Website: macys
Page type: receipt
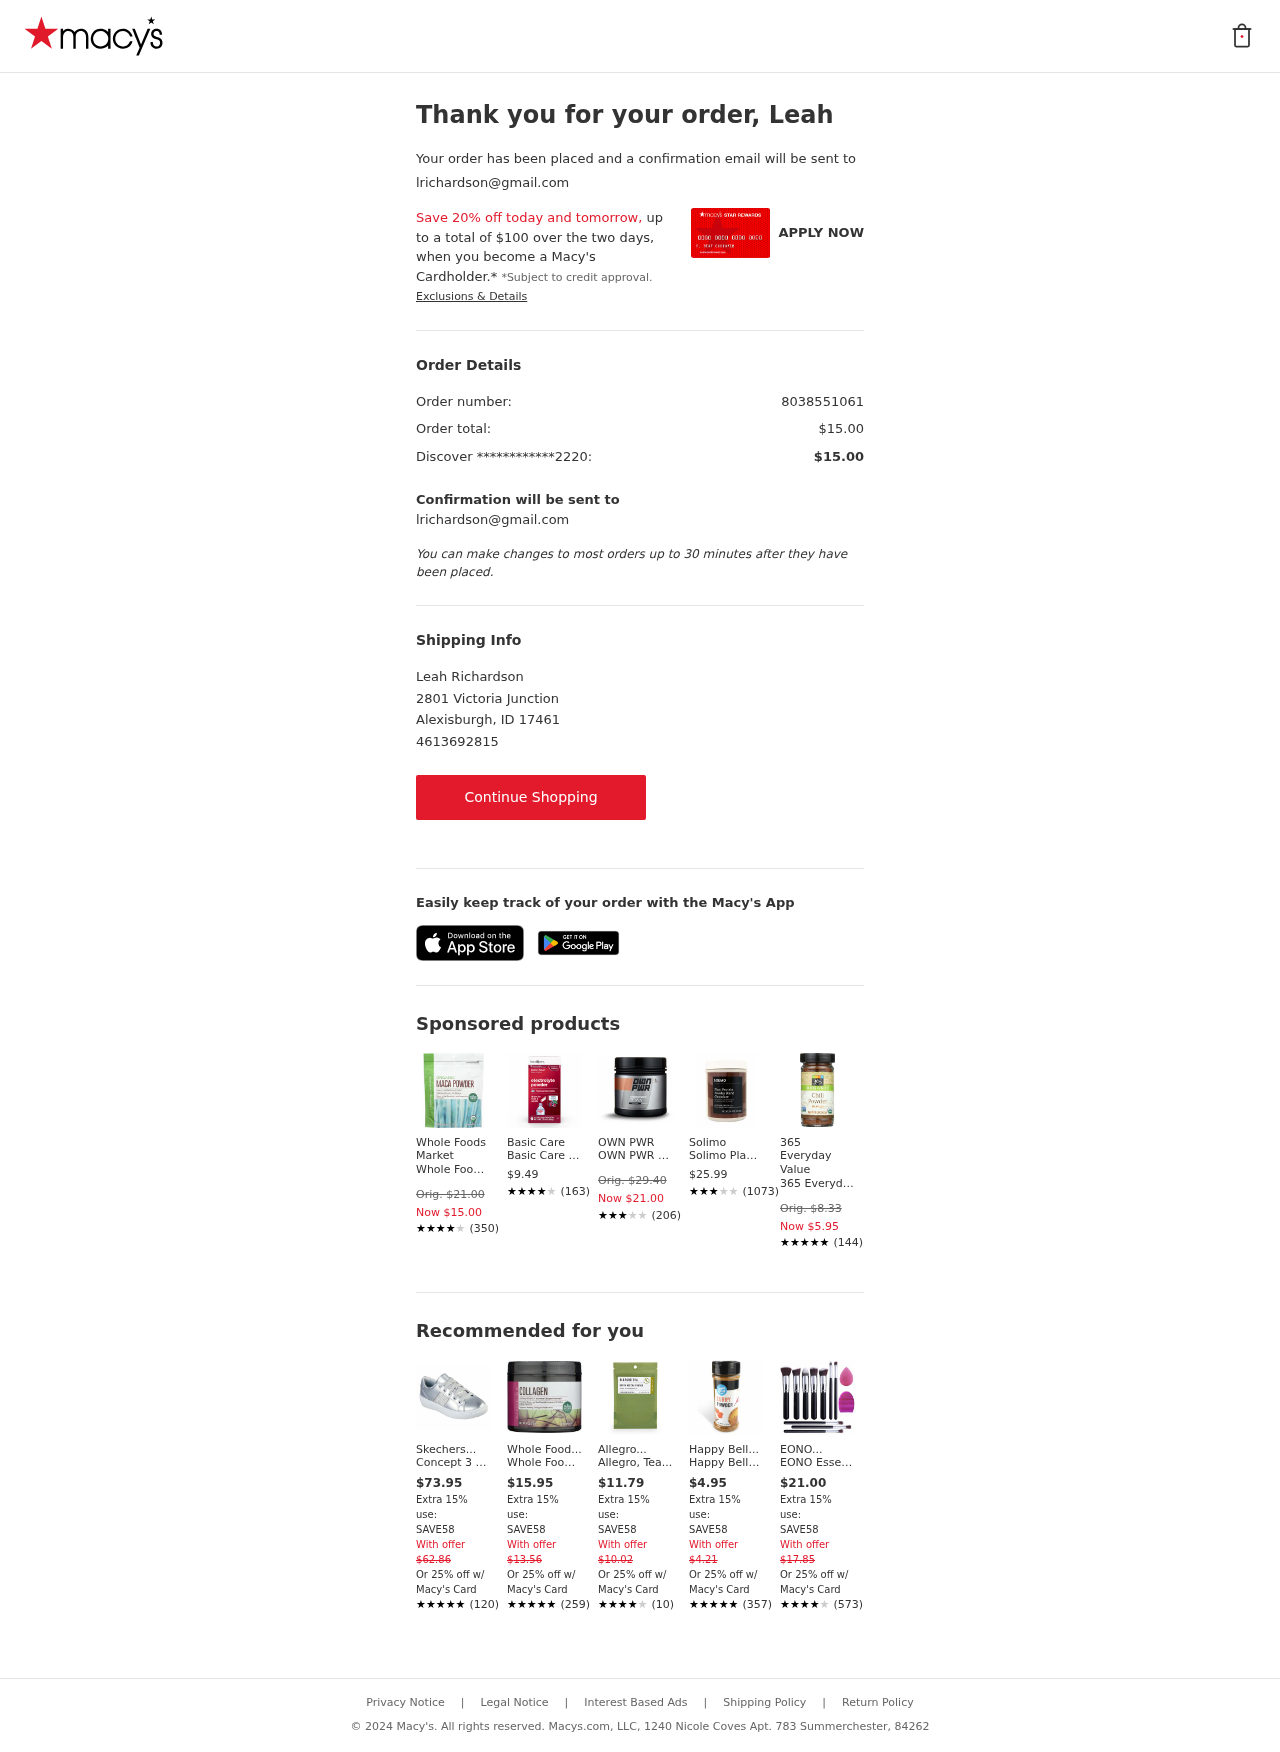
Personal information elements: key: PII_CARD_LAST4
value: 2220
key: PII_CARD_TYPE
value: Discover
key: PII_EMAIL
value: lrichardson@gmail.com
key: PII_FIRSTNAME
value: Leah
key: PII_FULLNAME
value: Leah Richardson
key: PII_PHONE
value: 4613692815
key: PII_PROMO_CODE
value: SAVE58
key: PII_STREET
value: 2801 Victoria Junction
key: PII_EMAIL2
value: lrichardson@gmail.com
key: PII_CITY_STATE_ZIP
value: Alexisburgh, ID 17461
Product elements: key: PRODUCT10_BRAND
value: EONO
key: PRODUCT10_NAME
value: EONO Essential Makeup Brush Set Premium Synthetic Kabuki Foundation Face Powder Blush Eye Shadow Bru
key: PRODUCT10_NUM_RATINGS
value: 573
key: PRODUCT10_PRICE
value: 21
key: PRODUCT10_RATING
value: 4
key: PRODUCT1_BRAND
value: Whole Foods Market
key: PRODUCT1_NAME
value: Whole Foods Market, Organic Maca Powder, 8 oz
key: PRODUCT1_NUM_RATINGS
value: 350
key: PRODUCT1_PRICE
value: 15
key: PRODUCT1_RATING
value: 4.3
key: PRODUCT2_BRAND
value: Basic Care
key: PRODUCT2_NAME
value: Basic Care Cherry Electrolyte Powder Packets, 6 Packets
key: PRODUCT2_NUM_RATINGS
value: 163
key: PRODUCT2_PRICE
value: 9.49
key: PRODUCT2_RATING
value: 4.3
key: PRODUCT3_BRAND
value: OWN PWR
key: PRODUCT3_NAME
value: OWN PWR BCAA Powder, Unflavored, 60 servings, Micronized Branched Chain Amino Acids (2:1:1 Ratio)
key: PRODUCT3_NUM_RATINGS
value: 206
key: PRODUCT3_PRICE
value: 21
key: PRODUCT3_RATING
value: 3.4
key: PRODUCT4_BRAND
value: Solimo
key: PRODUCT4_NAME
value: Solimo Plant 13 Servings Protein Powder Blend, Chocolate, 1 Pound
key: PRODUCT4_NUM_RATINGS
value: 1073
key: PRODUCT4_PRICE
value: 25.99
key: PRODUCT4_RATING
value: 3.4
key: PRODUCT5_BRAND
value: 365 Everyday Value
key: PRODUCT5_NAME
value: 365 Everyday Value, Organic Chili Powder Blend, 1.83 oz
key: PRODUCT5_NUM_RATINGS
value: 144
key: PRODUCT5_PRICE
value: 5.95
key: PRODUCT5_RATING
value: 4.5
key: PRODUCT6_BRAND
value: Skechers
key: PRODUCT6_NAME
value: Concept 3 by Skechers Sheen & Luster Lace-up Sneaker, Silver, 3 Little Kid
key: PRODUCT6_NUM_RATINGS
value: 120
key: PRODUCT6_PRICE
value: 73.95
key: PRODUCT6_RATING
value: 4.7
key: PRODUCT7_BRAND
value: Whole Foods Market
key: PRODUCT7_NAME
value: Whole Foods Market, Collagen Powder - Unflavored, 4 oz
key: PRODUCT7_NUM_RATINGS
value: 259
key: PRODUCT7_PRICE
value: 15.95
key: PRODUCT7_RATING
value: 4.5
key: PRODUCT8_BRAND
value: Allegro
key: PRODUCT8_NAME
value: Allegro, Tea Green Matcha Powder Organic, 0.5 Ounce
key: PRODUCT8_NUM_RATINGS
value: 10
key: PRODUCT8_PRICE
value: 11.79
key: PRODUCT8_RATING
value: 4.2
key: PRODUCT9_BRAND
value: Happy Belly
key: PRODUCT9_NAME
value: Happy Belly Curry Powder, 3.0 oz
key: PRODUCT9_NUM_RATINGS
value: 357
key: PRODUCT9_PRICE
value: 4.95
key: PRODUCT9_RATING
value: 4.5
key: PRODUCT1_ORIGINAL_PRICE
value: Orig. $21.00
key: PRODUCT3_ORIGINAL_PRICE
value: Orig. $29.40
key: PRODUCT5_ORIGINAL_PRICE
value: Orig. $8.33
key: PRODUCT6_OFFER_PRICE
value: $62.86
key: PRODUCT7_OFFER_PRICE
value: $13.56
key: PRODUCT8_OFFER_PRICE
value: $10.02
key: PRODUCT9_OFFER_PRICE
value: $4.21
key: PRODUCT10_OFFER_PRICE
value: $17.85
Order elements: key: ORDER_ID
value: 8038551061
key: ORDER_TOTAL
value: $15.00